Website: macys
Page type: gifting
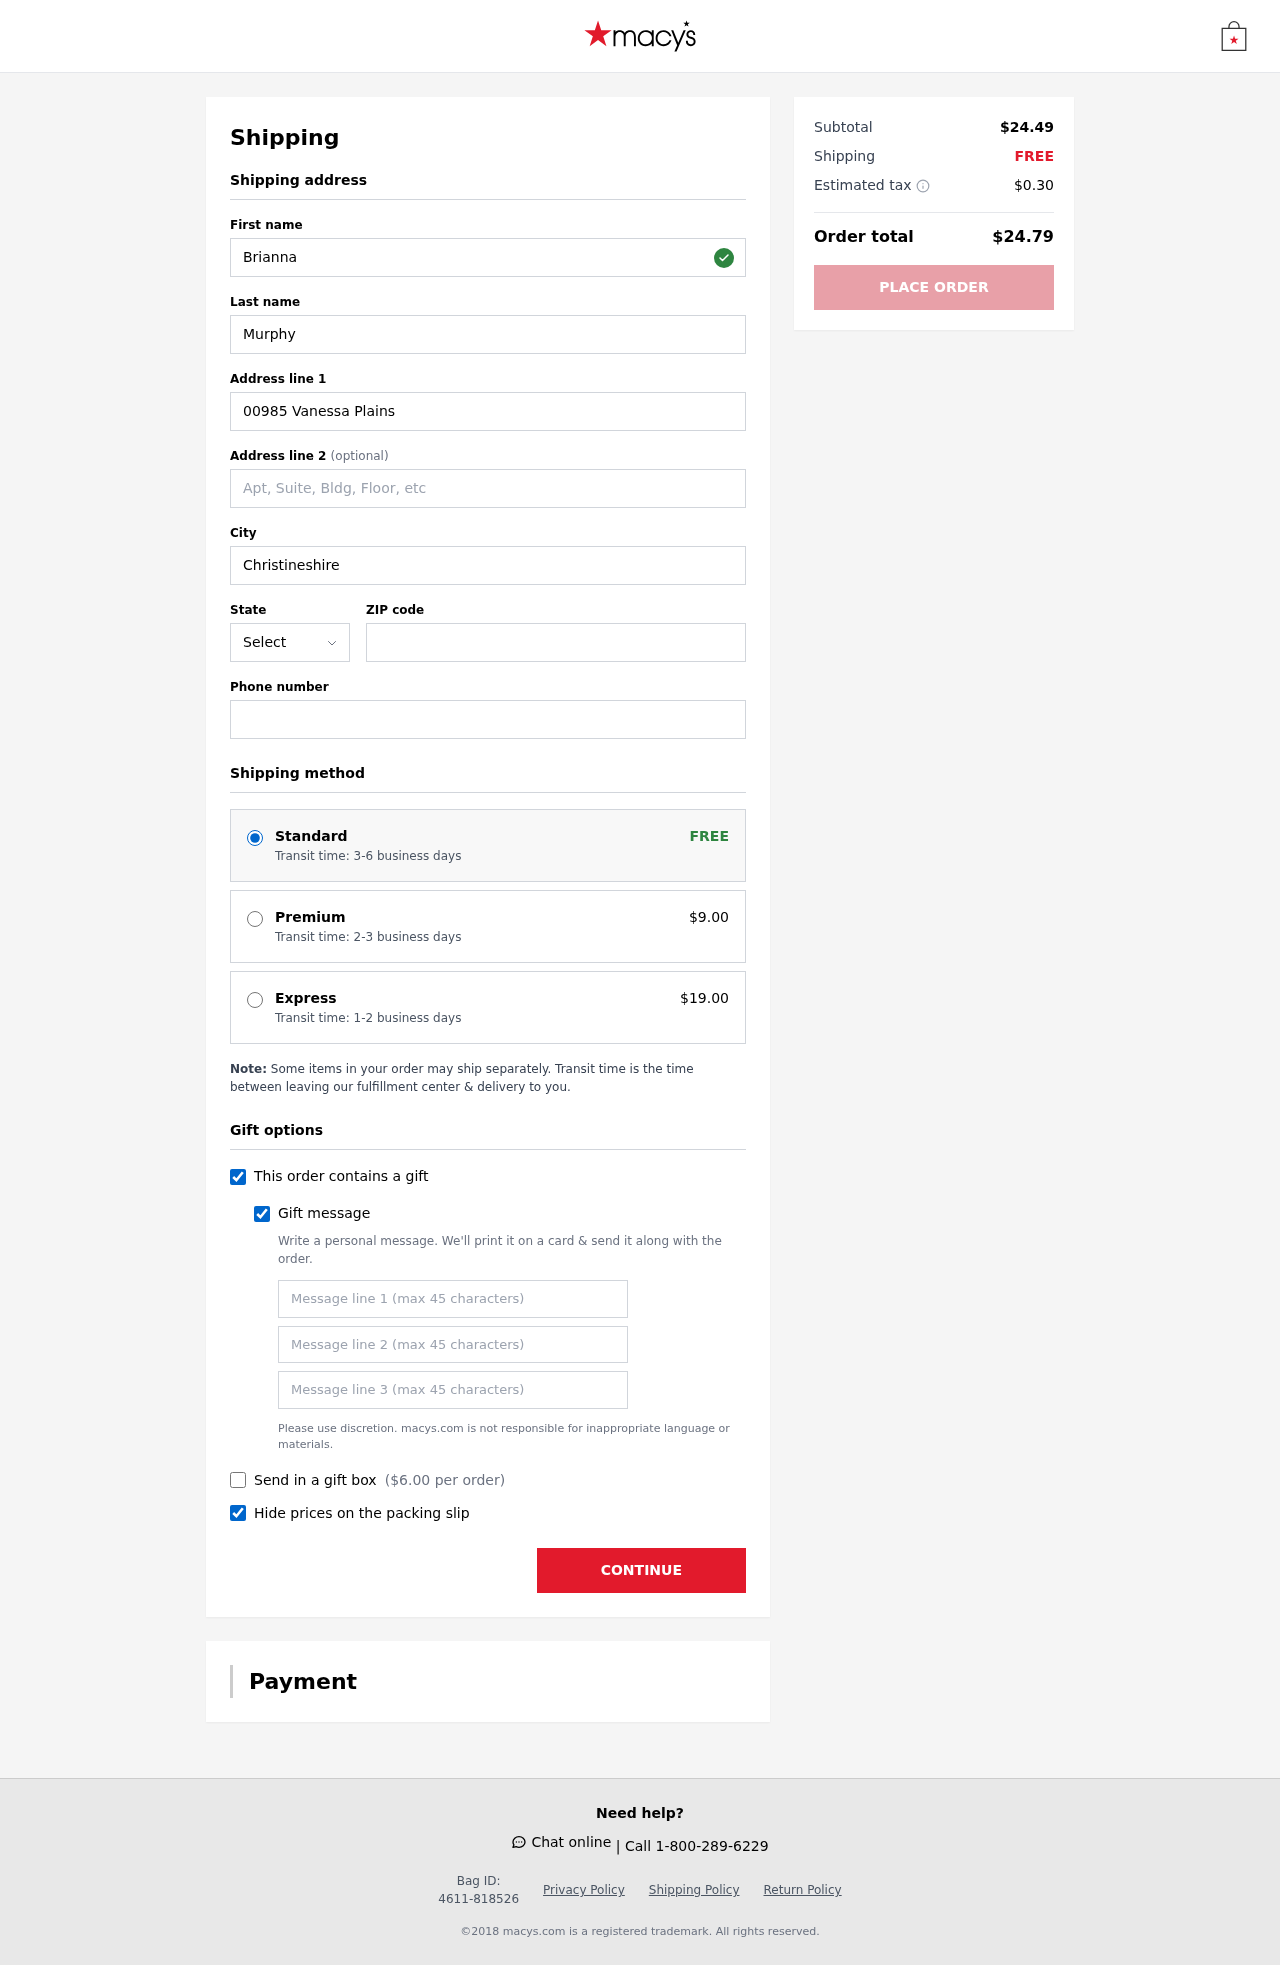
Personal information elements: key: PII_STATE_ABBR
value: CO
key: PII_FIRSTNAME
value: Brianna
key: PII_LASTNAME
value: Murphy
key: PII_STREET
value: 00985 Vanessa Plains
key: PII_CITY
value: Christineshire
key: PII_POSTCODE
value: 39343
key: PII_PHONE
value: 8854037786
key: PII_GIFT_MESSAGE
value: Hey Javier! I saw these comfy maroon flip-flops and instantly thought of you—perfect for those warm beach days we always talk about! Enjoy some sun and relaxation!  Brianna
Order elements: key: ORDER_SHIPPING_STANDARD
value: Transit time: 3-6 business days
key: ORDER_SHIPPING_PREMIUM
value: Transit time: 2-3 business days
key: ORDER_SHIPPING_PREMIUM_PRICE
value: $9.00
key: ORDER_SHIPPING_EXPRESS
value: Transit time: 1-2 business days
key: ORDER_SHIPPING_EXPRESS_PRICE
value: $19.00
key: ORDER_GIFT_BOX_PRICE
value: $6.00
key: ORDER_SUBTOTAL
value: $24.49
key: ORDER_SHIPPING_COST
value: FREE
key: ORDER_TAX
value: $0.30
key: ORDER_TOTAL
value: $24.79